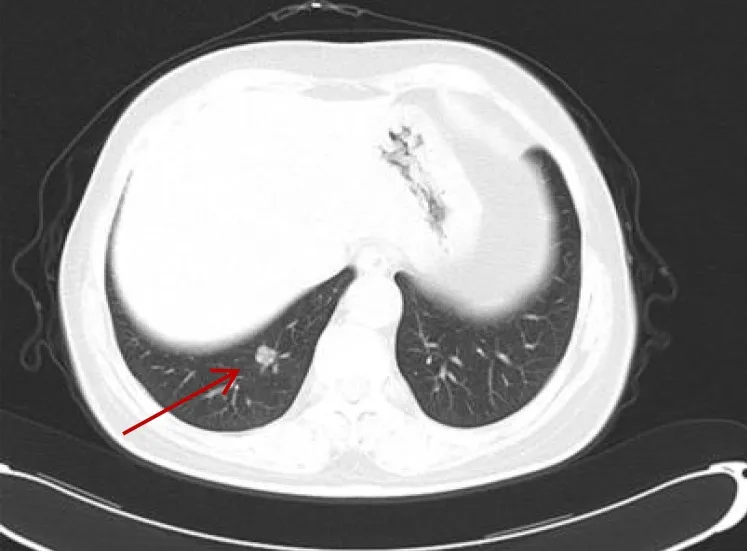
On 23 March 2018, CT showed metastatic lesions in the lungs 4 years post-surgery. Multiple nodular high-density shadows were observed in the lungs, and the largest one was approximately 0.2-0.9 cm in size.
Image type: radiology (ct)